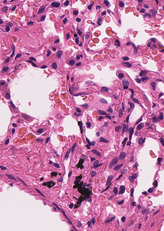
Tumor epithelial tissue: no
Tumor-associated stroma tissue: no
Normal tissue: yes